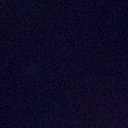
Screen state: off